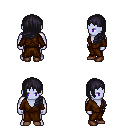
a pixel art fantasy rpg character, male body template, dark elf, purple skin, brown robe, white pants, raven left-swept hairstyle, brown shoes, four views (front, back, left, right), 2x2 character sprite sheet, small pixel art, hard edges, no anti-aliasing